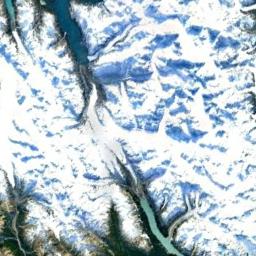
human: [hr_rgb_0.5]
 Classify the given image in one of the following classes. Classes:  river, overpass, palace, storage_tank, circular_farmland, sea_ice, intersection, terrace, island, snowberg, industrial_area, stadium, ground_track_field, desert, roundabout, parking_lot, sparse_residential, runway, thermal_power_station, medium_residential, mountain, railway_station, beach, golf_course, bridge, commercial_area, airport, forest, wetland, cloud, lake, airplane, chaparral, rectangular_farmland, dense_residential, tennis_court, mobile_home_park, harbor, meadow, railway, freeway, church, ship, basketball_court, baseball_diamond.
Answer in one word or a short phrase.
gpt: snowberg